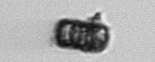
Label: Paralia_sulcata